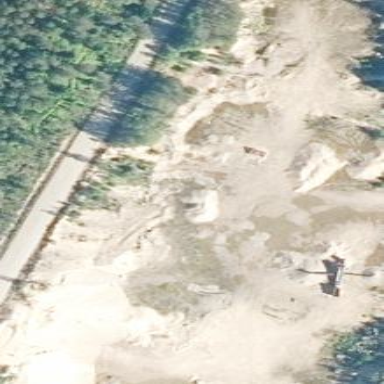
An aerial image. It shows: Sand quarry.